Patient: sex M, age 60
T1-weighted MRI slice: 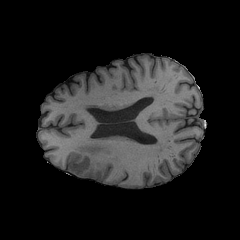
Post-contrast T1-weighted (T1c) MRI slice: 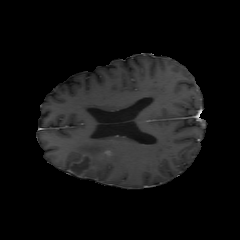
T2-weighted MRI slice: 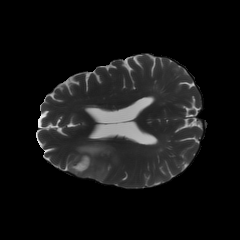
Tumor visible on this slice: yes
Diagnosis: Glioblastoma, IDH-wildtype
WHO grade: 4